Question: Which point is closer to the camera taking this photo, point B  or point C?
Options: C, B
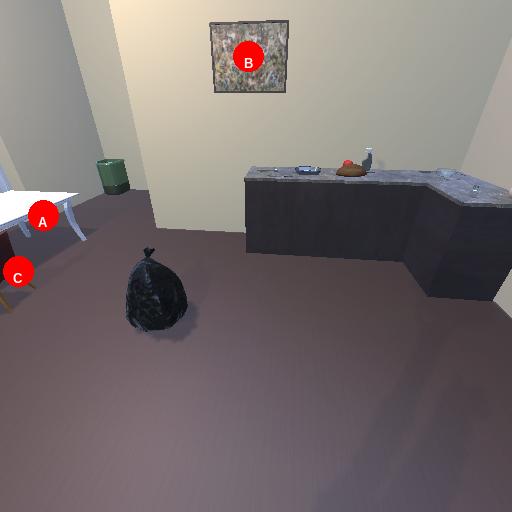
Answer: C